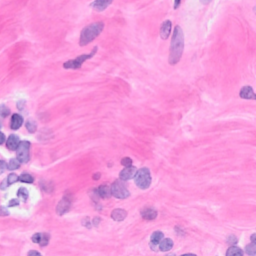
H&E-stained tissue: Breast